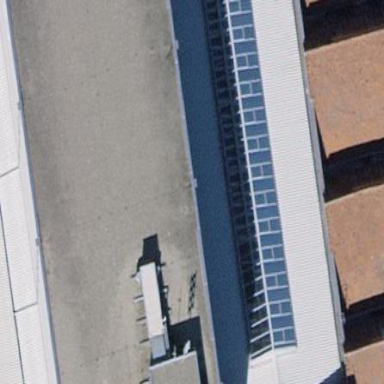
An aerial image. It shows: Building with gabled roof. The roof is light gray in color and oriented along the building.